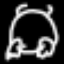
Label: frog